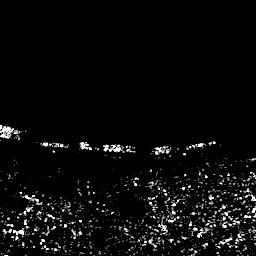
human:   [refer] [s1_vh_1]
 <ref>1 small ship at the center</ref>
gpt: <box>[[38, 55, 53, 60, 0]]</box>